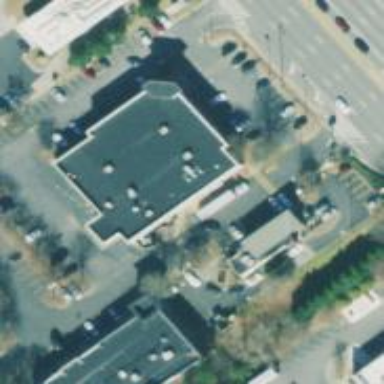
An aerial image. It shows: Flat-roofed retail building.